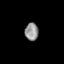
Tissue: prostate
Cell type: T cells
Senescence score: 0.7166
Nuclear area (px): 235
Mean DAPI intensity: 145.434